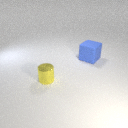
large blue rubber cube to the right of small yellow metal cylinder